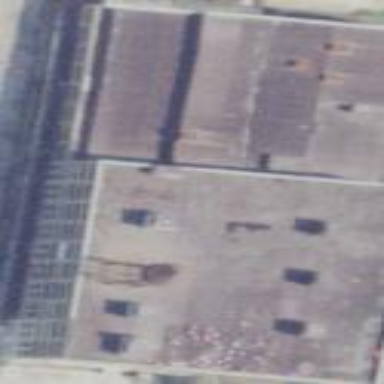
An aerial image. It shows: Warehouse building.